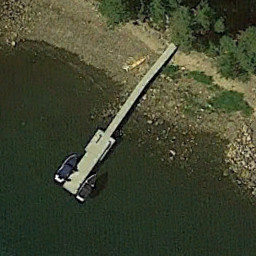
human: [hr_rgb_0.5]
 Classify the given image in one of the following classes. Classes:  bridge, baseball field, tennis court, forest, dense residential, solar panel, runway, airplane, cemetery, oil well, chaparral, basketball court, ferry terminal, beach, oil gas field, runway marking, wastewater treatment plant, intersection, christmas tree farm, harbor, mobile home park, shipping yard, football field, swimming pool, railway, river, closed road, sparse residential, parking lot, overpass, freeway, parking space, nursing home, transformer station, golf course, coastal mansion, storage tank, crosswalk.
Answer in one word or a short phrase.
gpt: ferry terminal